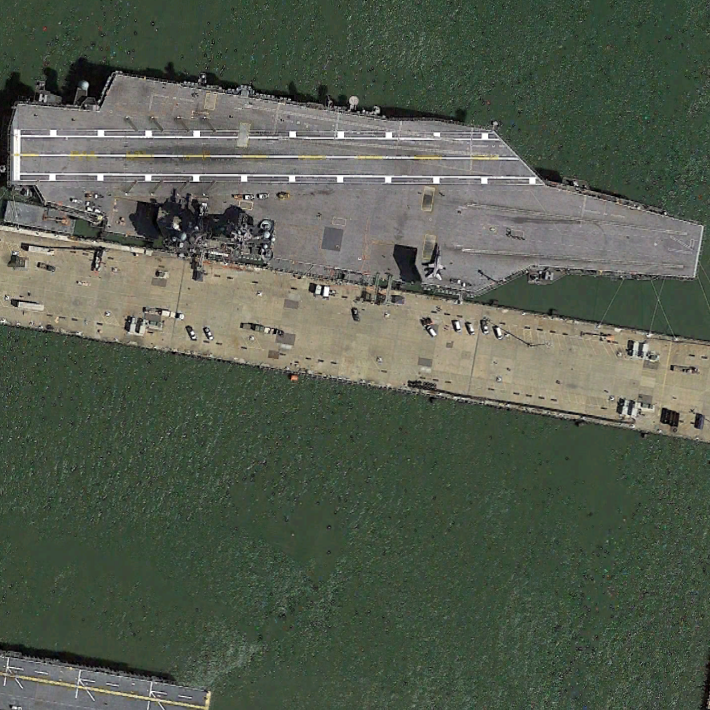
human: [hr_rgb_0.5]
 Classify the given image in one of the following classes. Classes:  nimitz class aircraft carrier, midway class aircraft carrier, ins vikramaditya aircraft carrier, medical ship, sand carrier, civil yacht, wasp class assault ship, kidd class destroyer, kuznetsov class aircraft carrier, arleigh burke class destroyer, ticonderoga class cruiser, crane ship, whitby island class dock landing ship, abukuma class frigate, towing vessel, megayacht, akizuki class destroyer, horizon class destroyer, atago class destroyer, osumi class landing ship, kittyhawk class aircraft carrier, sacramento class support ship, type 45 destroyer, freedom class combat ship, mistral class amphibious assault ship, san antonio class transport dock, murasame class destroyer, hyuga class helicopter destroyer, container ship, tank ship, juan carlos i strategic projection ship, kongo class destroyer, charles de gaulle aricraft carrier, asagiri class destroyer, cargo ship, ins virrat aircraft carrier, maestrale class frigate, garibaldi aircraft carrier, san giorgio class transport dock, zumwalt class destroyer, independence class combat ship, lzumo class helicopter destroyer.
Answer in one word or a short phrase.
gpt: Nimitz class aircraft carrier